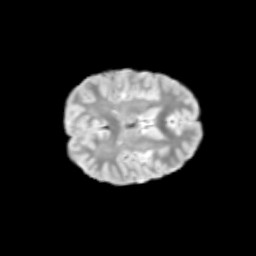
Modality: T2w
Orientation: axial
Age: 12
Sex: female
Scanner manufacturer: siemens
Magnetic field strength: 3 T
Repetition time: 3.8 s
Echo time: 0.07 s